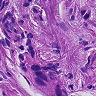
Metastatic tissue present: yes